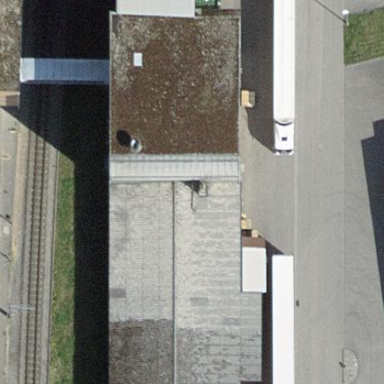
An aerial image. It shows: Industrial building.